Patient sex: M
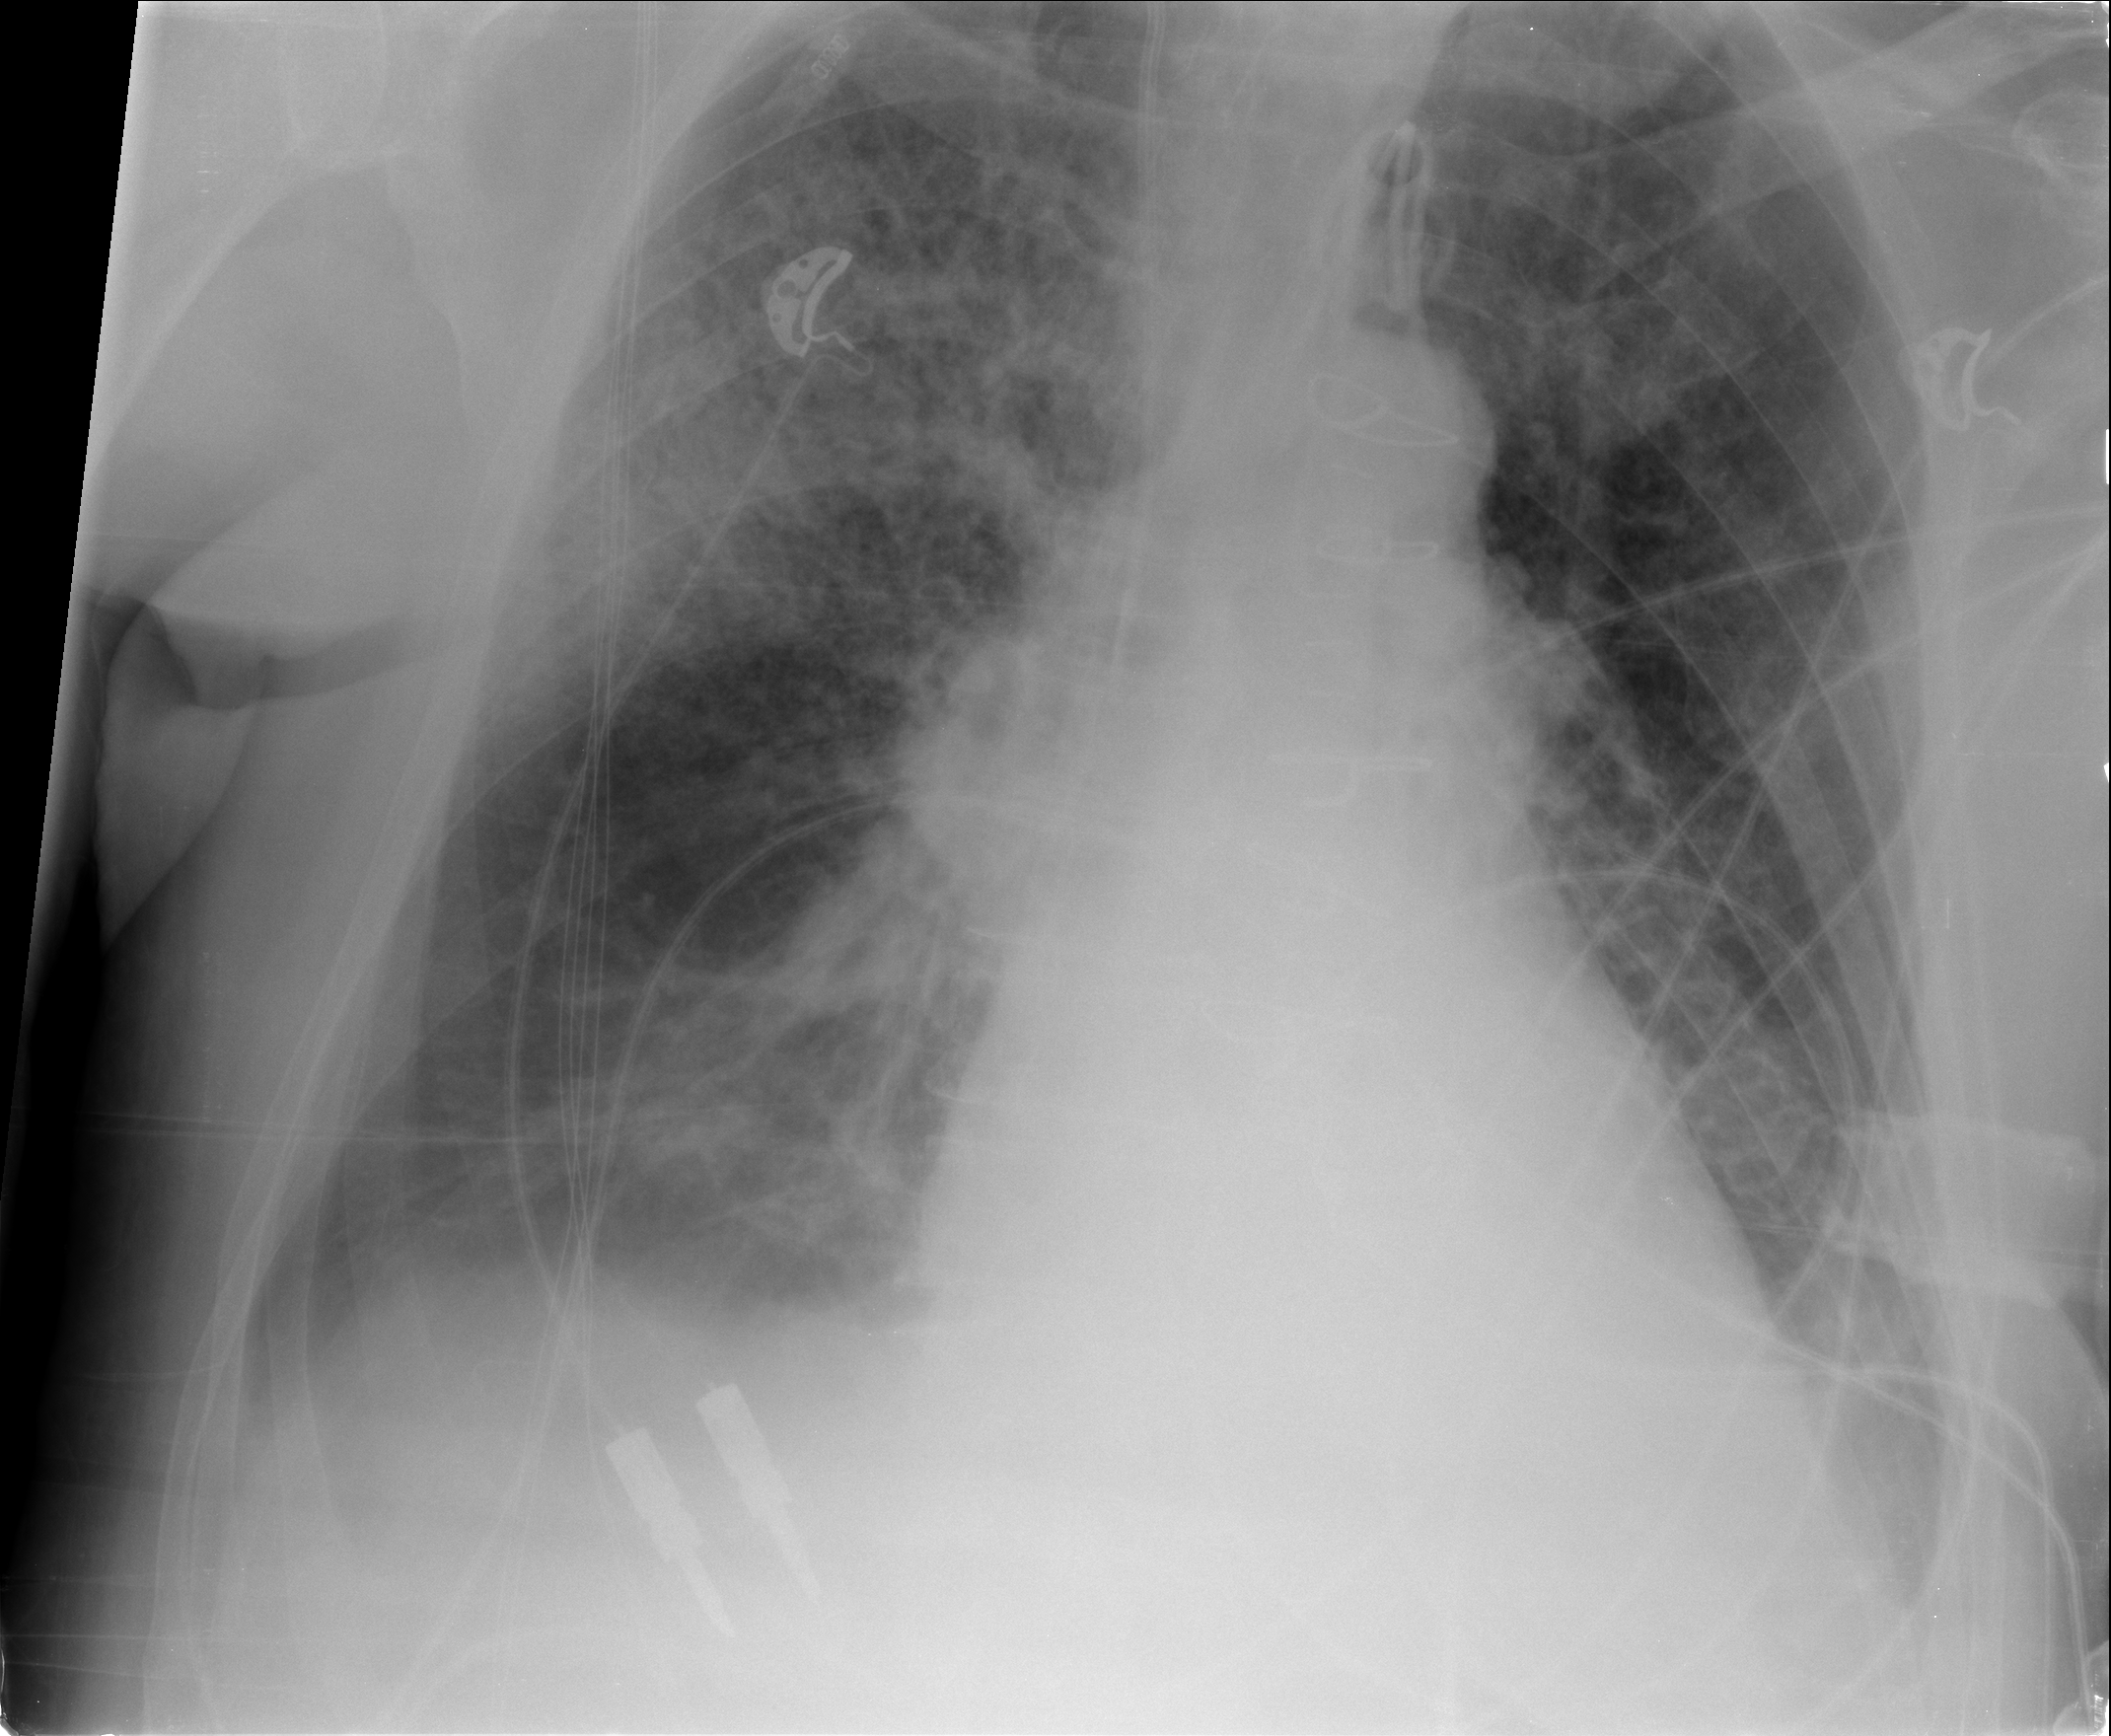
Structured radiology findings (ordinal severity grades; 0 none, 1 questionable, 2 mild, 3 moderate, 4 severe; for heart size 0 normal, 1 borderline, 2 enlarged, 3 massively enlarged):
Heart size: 1
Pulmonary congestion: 2
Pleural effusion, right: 2
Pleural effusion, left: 2
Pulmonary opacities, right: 3
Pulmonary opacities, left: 2
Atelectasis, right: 2
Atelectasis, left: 2